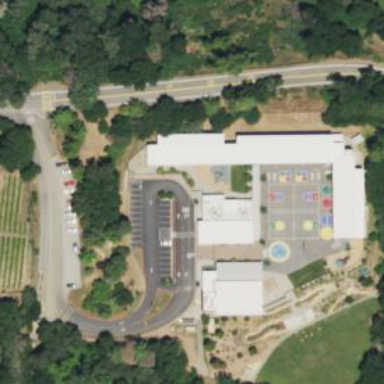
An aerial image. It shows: School building.